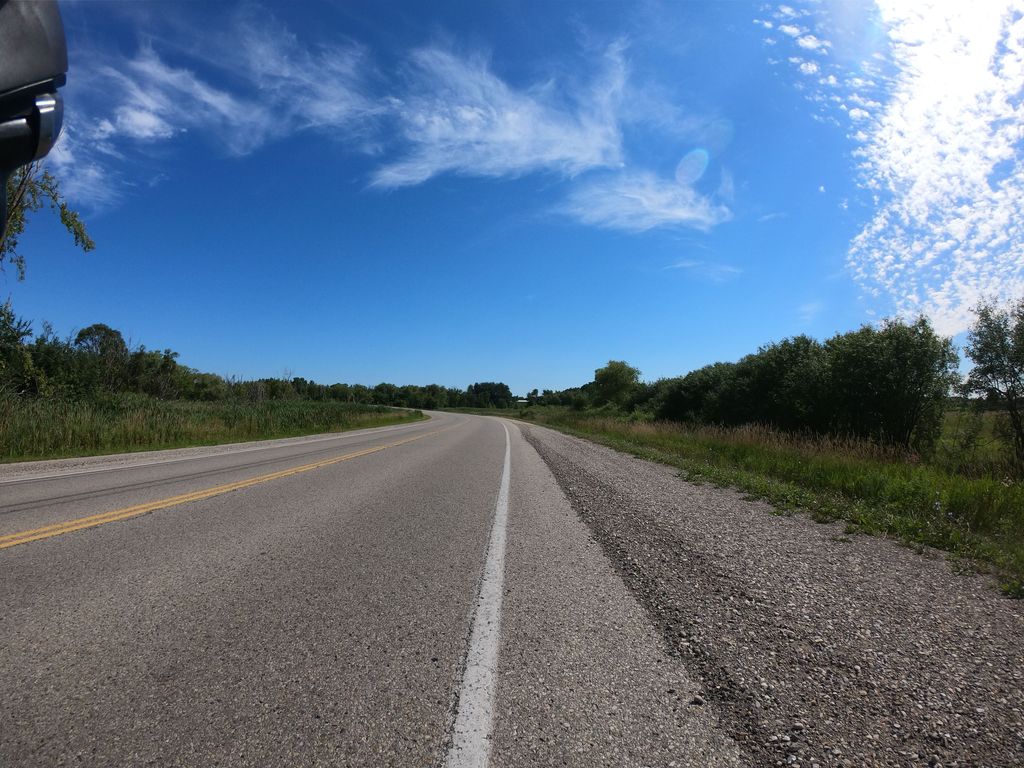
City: kitchener-waterloo